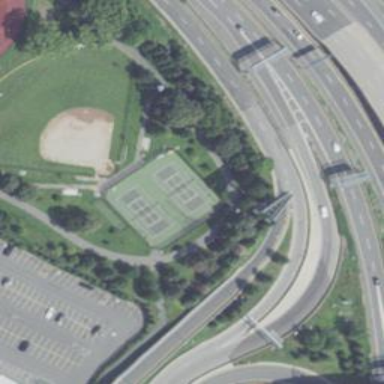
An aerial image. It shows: Tennis court in leisure pitch.